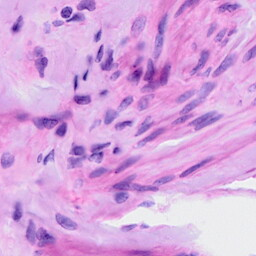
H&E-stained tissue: Ovarian